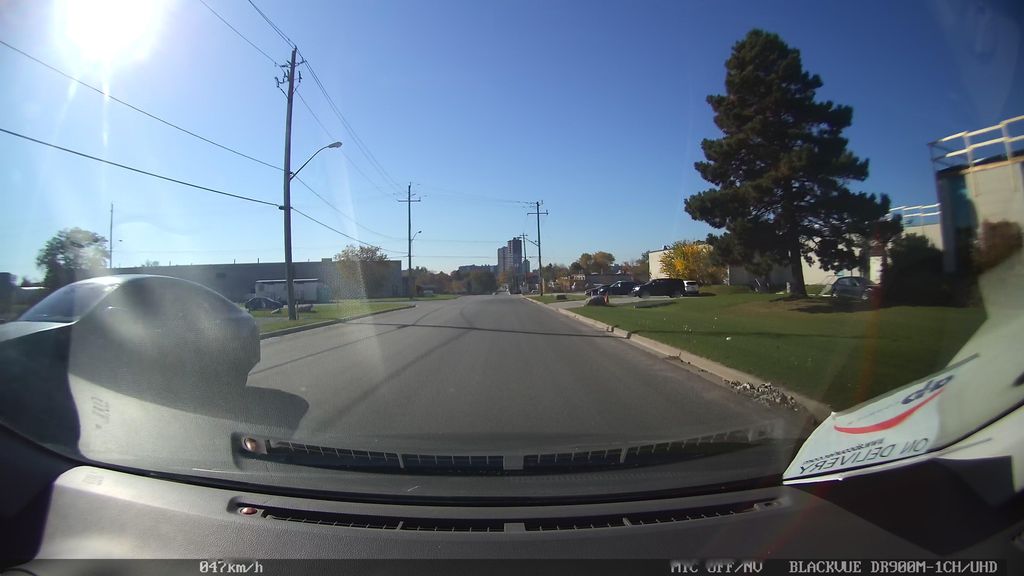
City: toronto